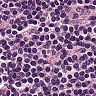
Metastatic tissue present: no